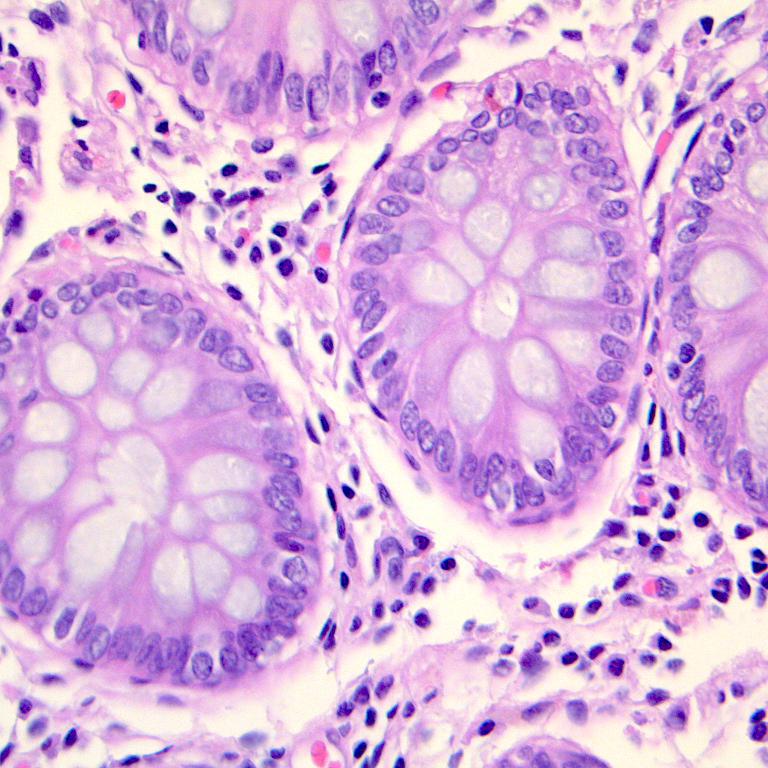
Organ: colon
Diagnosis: benign